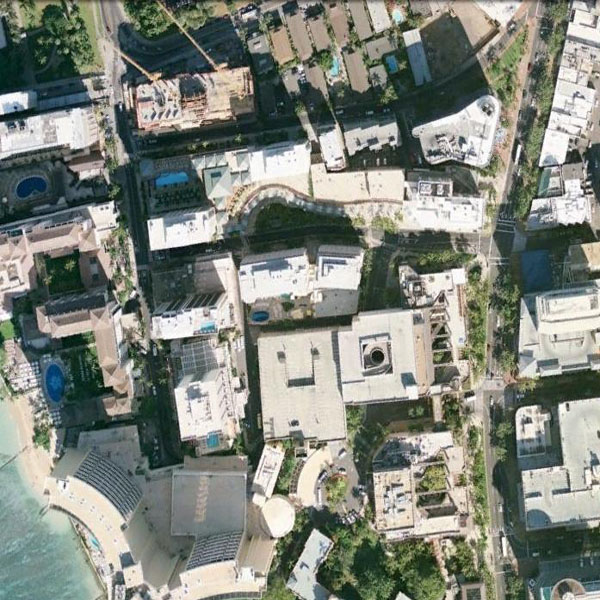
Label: Commercial